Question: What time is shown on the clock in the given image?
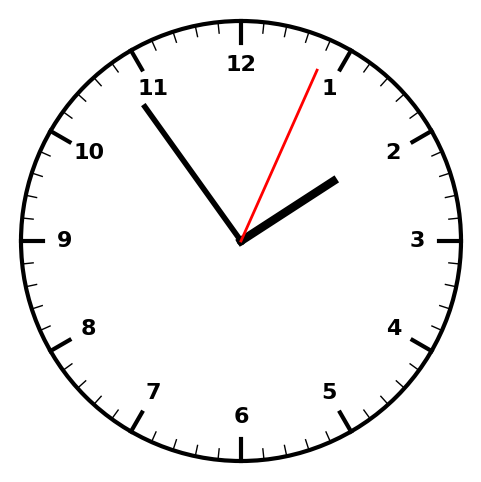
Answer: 01:54:04